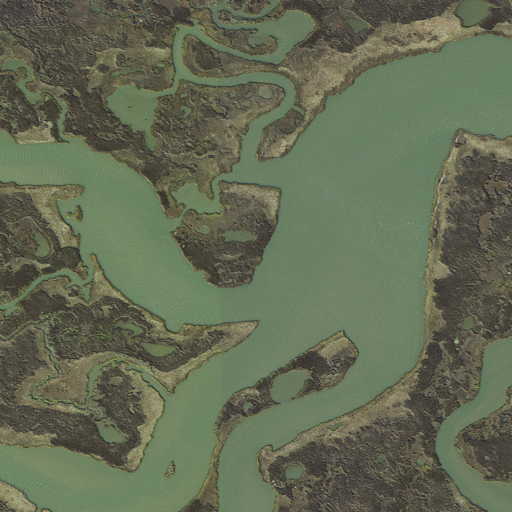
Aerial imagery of island in Maryland named Cedar Island containing herbaceous wetlands and open water